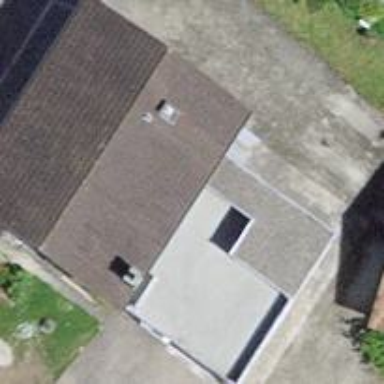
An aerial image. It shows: Simple house.